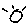
Label: sun